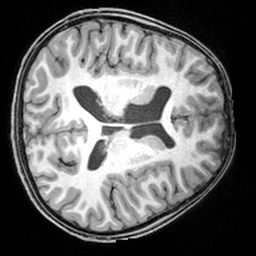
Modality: T1w
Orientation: axial
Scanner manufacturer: siemens
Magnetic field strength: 3 T
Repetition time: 1.9 s
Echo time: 0.00397 s